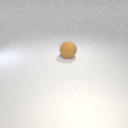
large brown rubber sphere